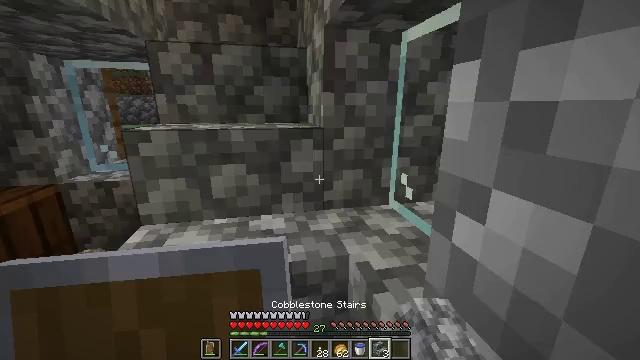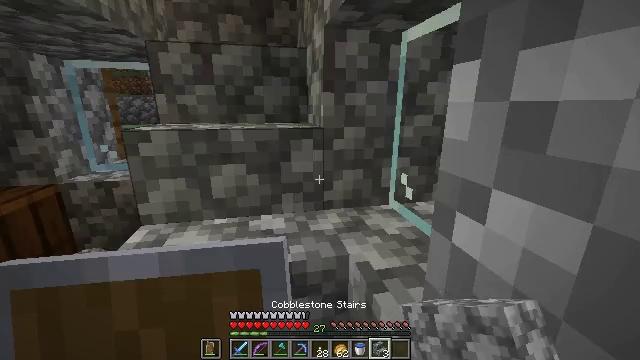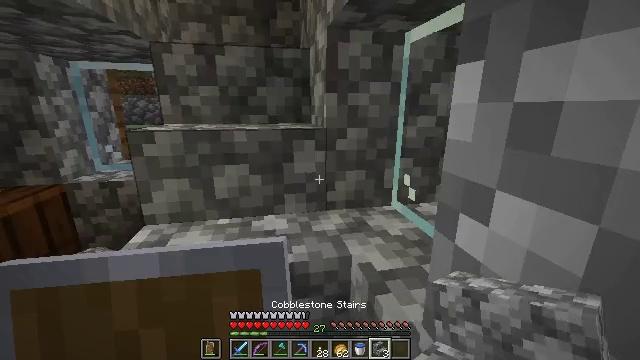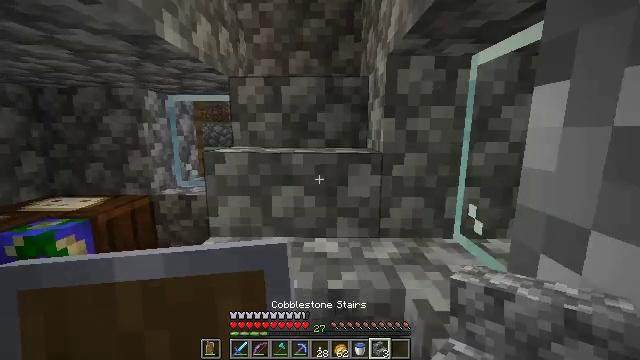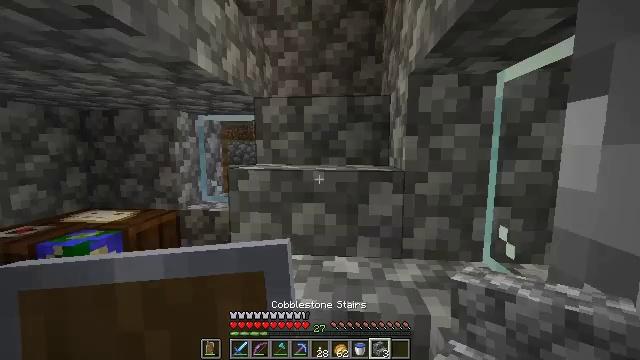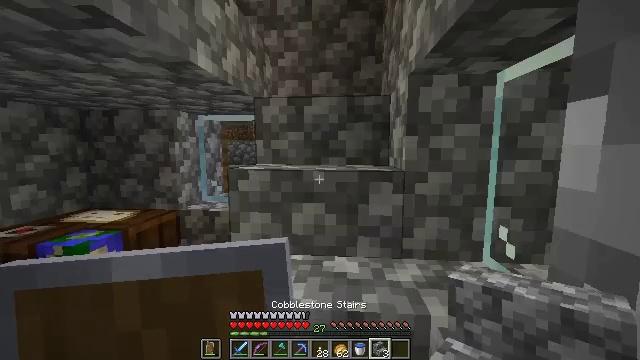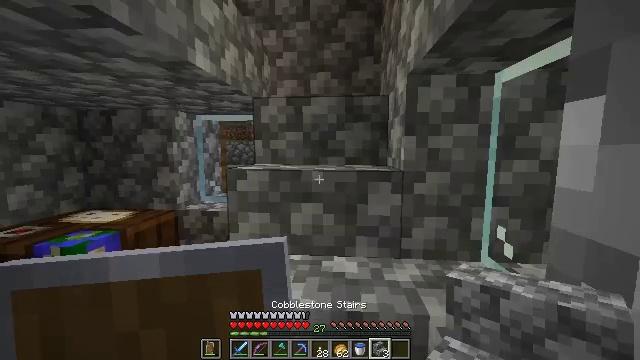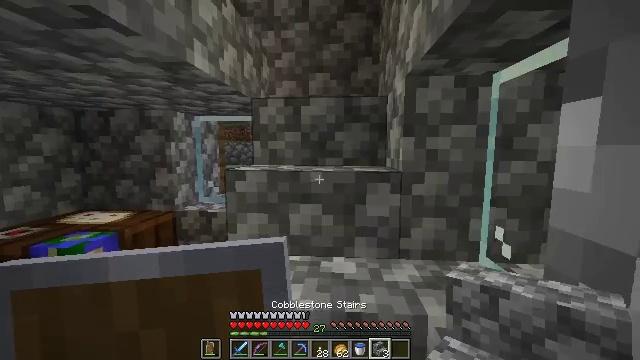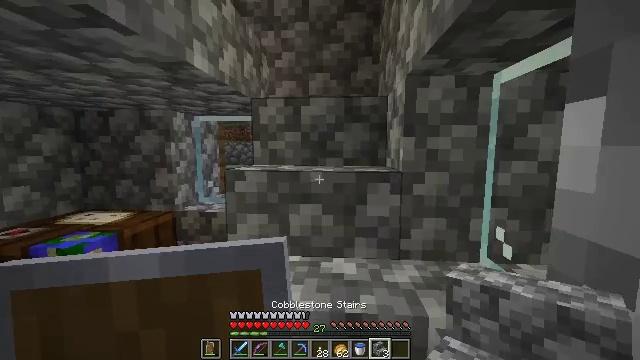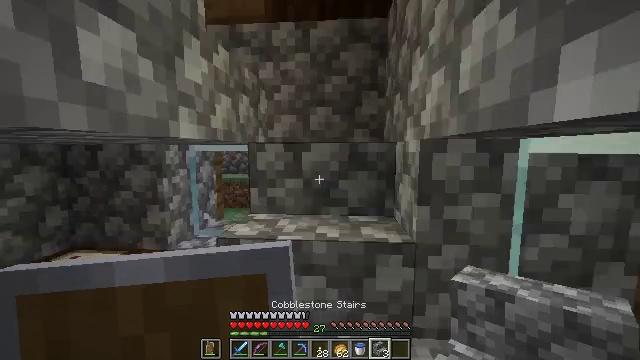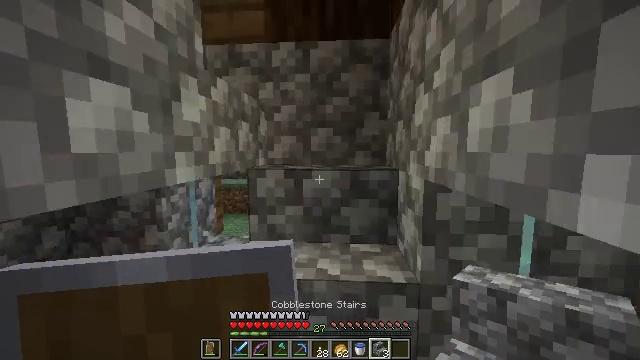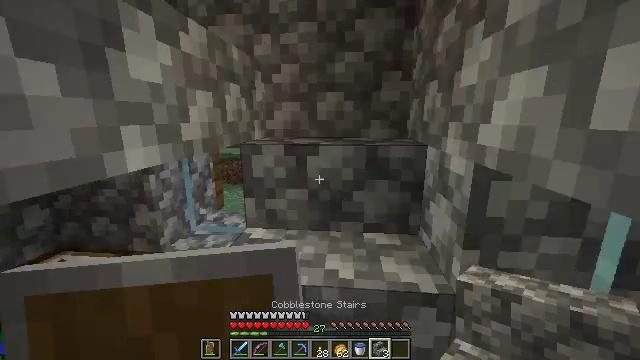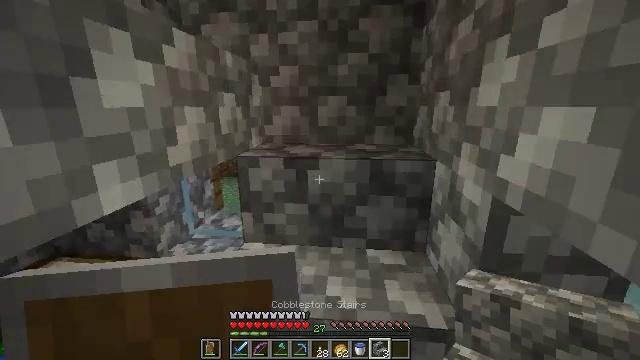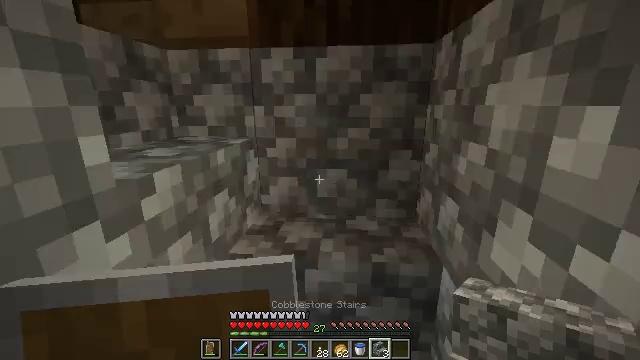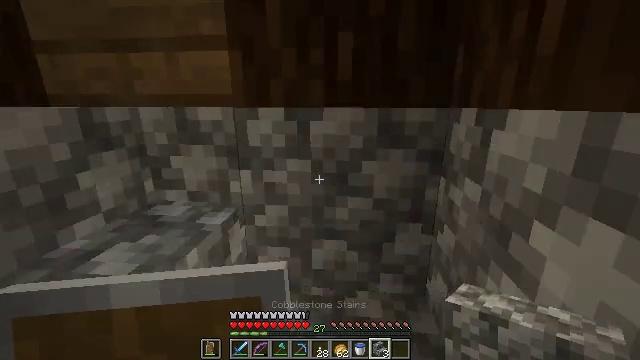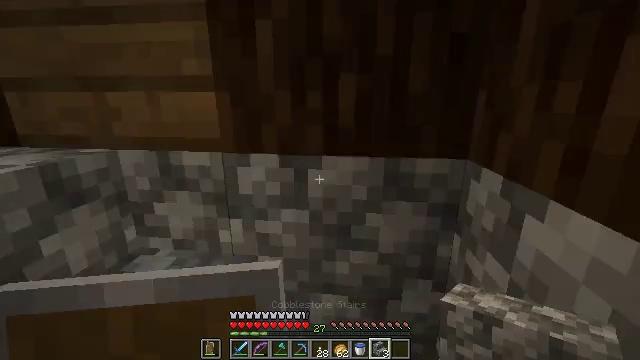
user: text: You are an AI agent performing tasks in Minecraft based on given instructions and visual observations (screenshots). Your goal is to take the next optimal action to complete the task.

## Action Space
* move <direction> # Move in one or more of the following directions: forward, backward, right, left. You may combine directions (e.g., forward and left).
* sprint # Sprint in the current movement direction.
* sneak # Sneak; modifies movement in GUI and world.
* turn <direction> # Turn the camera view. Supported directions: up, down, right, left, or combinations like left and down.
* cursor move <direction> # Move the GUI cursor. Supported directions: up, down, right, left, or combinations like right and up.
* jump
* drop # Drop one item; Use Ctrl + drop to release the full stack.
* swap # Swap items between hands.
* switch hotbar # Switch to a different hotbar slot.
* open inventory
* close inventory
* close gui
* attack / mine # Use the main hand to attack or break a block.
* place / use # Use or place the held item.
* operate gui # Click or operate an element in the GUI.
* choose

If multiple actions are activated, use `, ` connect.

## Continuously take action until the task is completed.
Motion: motion action
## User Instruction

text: Attack the cobblestone stairs to retrieve it.
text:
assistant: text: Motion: no_op
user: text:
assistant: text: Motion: no_op
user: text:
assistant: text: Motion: turn left and up
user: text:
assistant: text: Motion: turn left and up
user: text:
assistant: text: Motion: no_op
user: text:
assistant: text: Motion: no_op
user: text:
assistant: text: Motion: no_op
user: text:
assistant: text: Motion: move forward
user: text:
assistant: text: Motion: move forward
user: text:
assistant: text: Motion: move forward
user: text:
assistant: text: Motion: move forward, turn left and down
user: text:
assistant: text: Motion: move forward, turn down
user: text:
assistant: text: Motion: move forward
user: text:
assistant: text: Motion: move forward
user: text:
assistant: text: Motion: move forward
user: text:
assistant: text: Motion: move forward, turn left and down
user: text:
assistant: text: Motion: move forward and move right, turn left and down
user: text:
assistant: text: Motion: move right, turn left and down
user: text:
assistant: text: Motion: move right, turn left and down
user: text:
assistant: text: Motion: move right, turn left and down
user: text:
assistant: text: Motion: turn left
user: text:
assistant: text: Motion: turn left and up
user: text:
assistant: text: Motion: turn left and up
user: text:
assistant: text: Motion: turn left and down
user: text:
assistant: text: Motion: turn right and down
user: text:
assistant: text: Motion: turn down
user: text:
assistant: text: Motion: turn left and down
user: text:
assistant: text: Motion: no_op
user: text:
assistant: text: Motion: turn up
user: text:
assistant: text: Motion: turn up